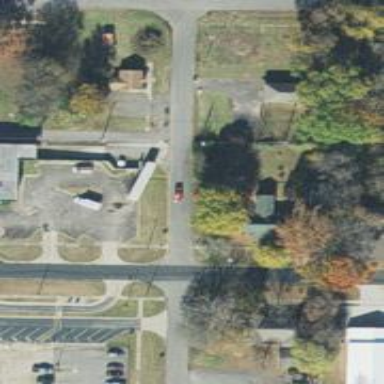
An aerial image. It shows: Alley classified as service road.